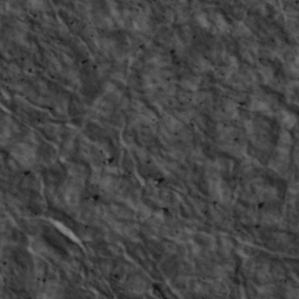
Label: non_frost